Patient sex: F
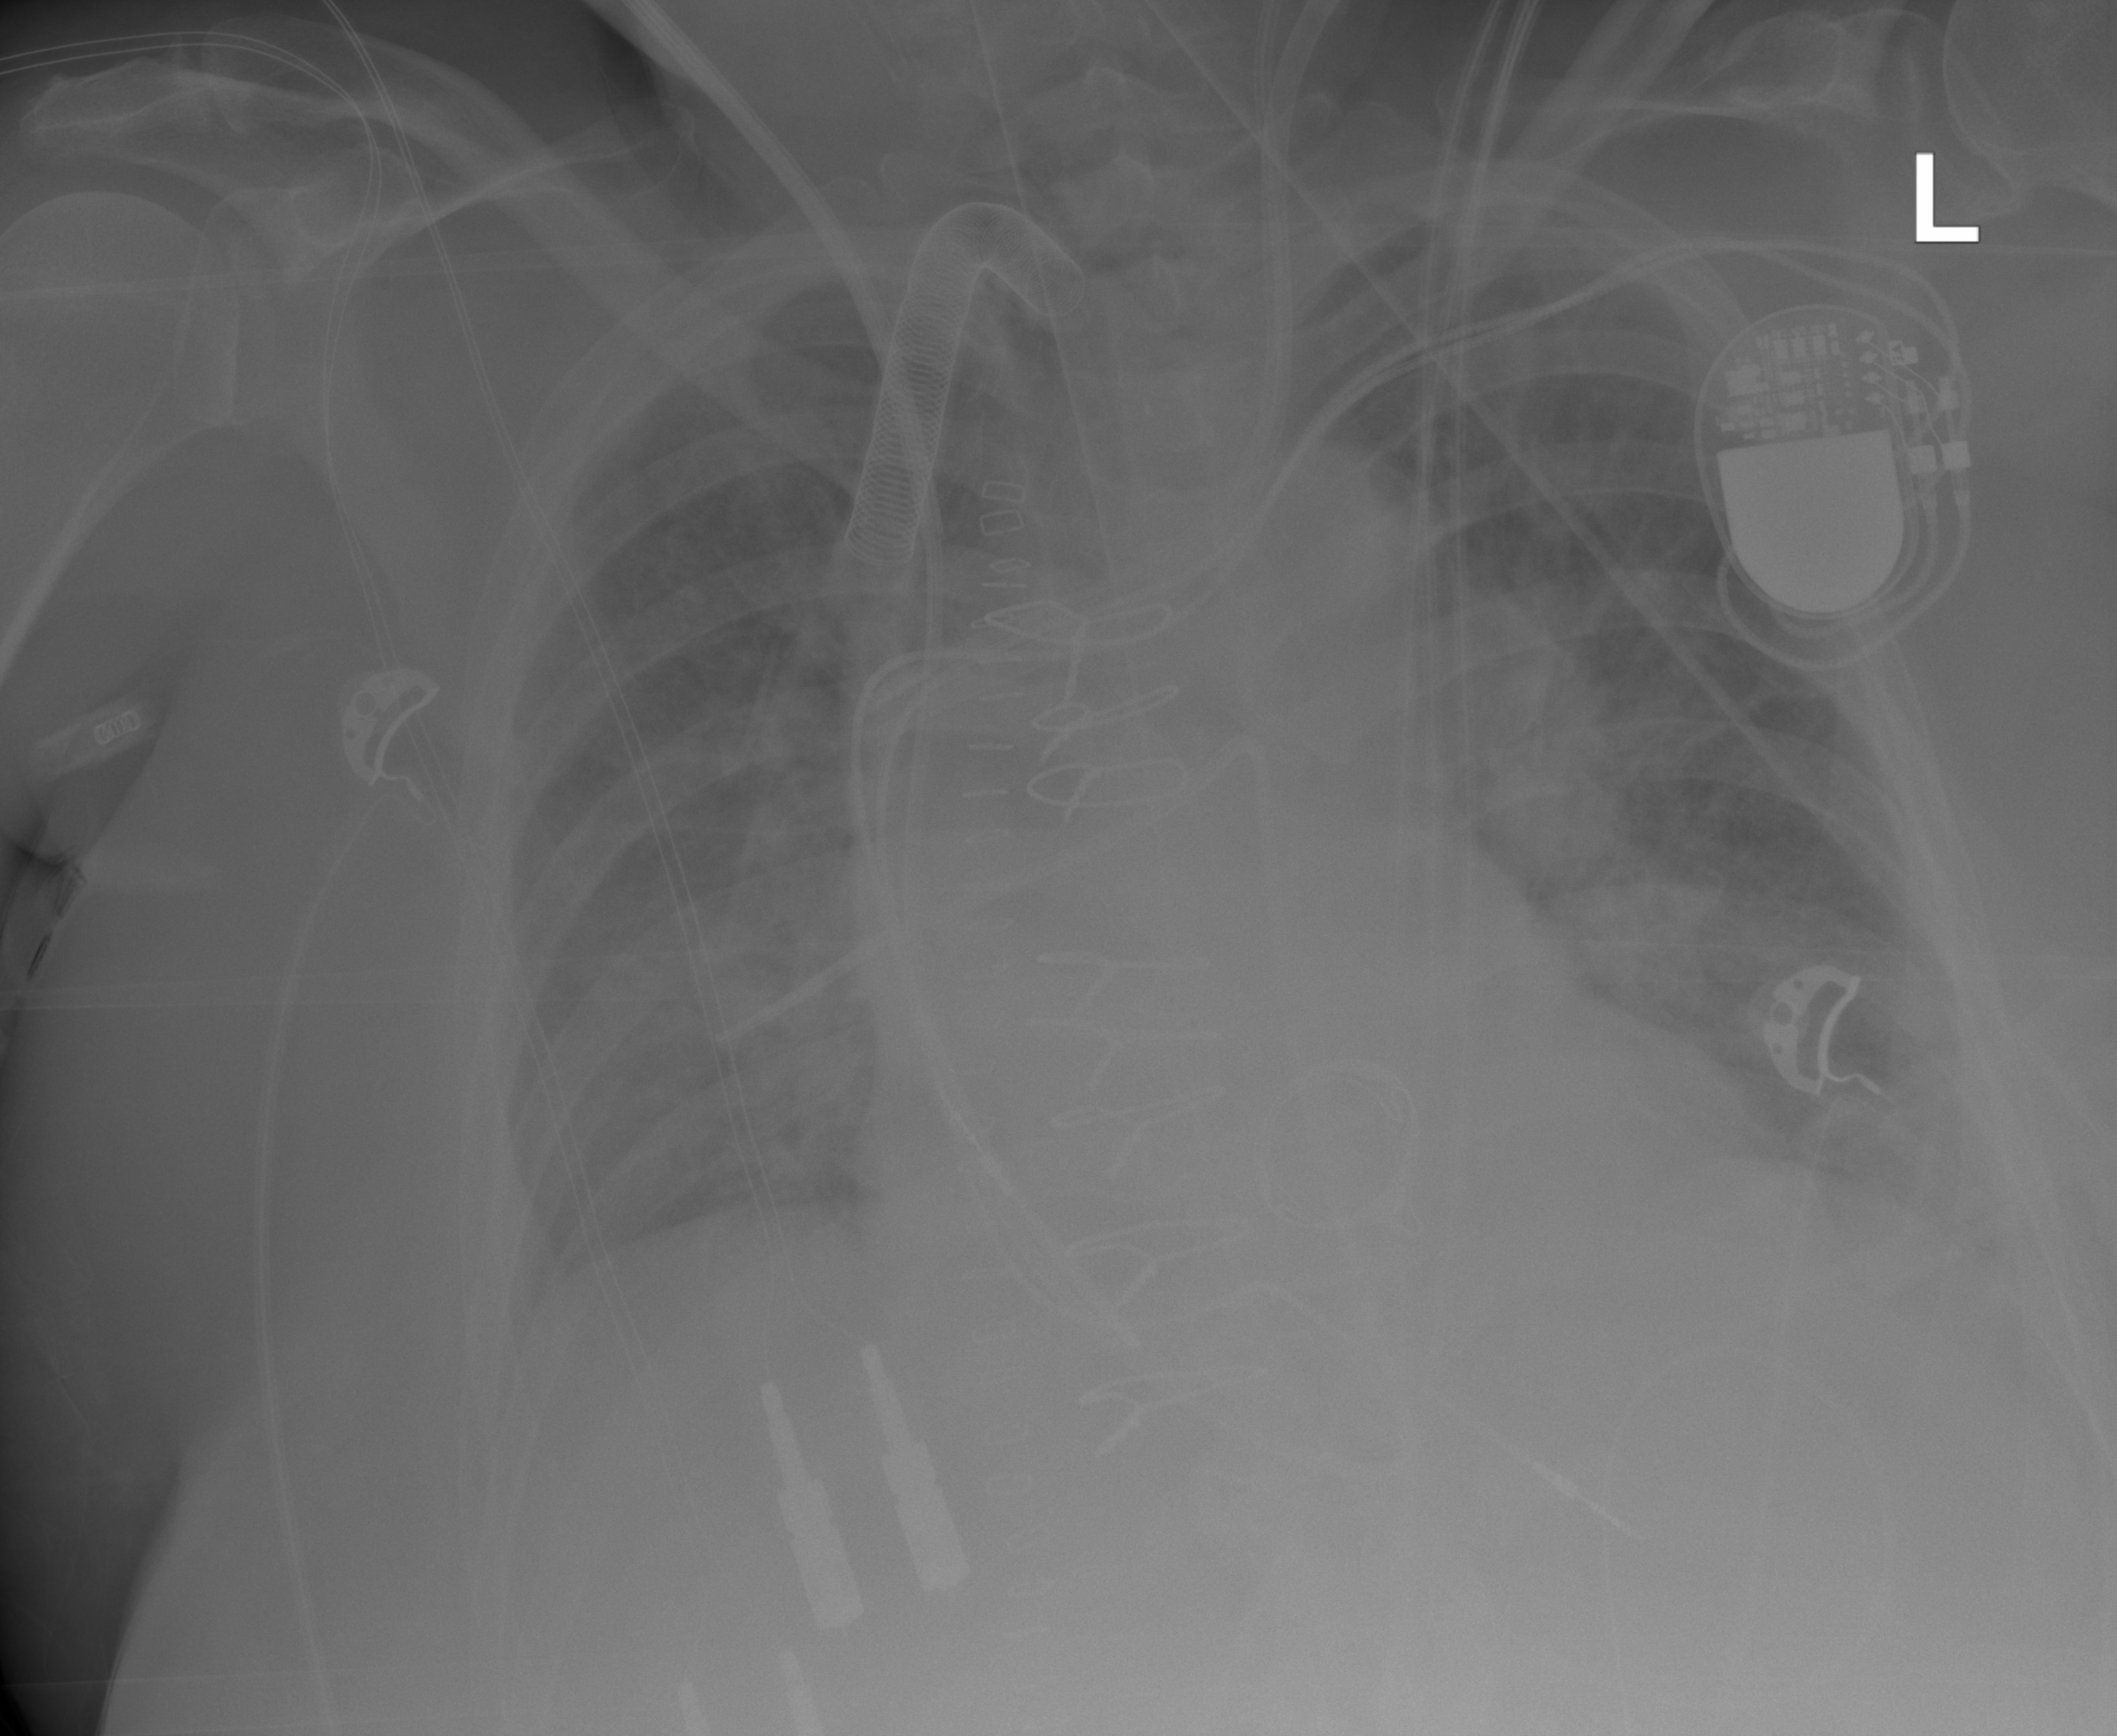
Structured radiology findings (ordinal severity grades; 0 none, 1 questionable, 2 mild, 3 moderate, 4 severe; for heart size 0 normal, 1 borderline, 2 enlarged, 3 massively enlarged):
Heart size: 2
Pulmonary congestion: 2
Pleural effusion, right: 0
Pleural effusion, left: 0
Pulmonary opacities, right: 0
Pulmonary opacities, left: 0
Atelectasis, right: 2
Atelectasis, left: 2